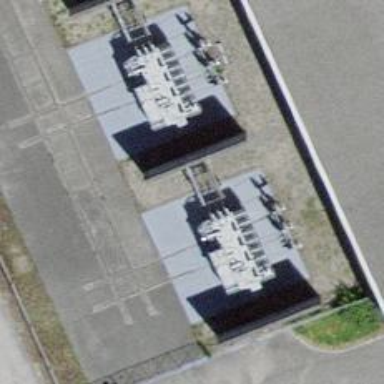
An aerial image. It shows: Transformer.